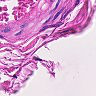
Metastatic tissue present: no